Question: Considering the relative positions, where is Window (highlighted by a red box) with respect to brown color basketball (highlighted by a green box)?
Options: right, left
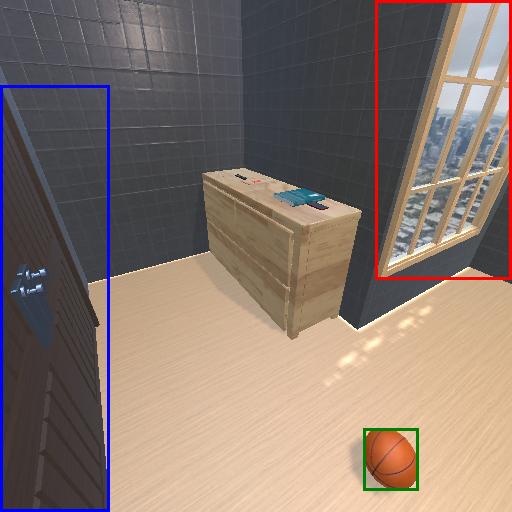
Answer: right